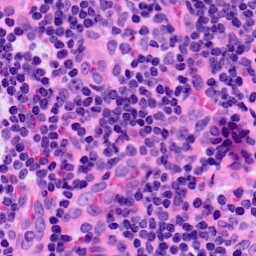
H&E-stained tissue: LymphNode